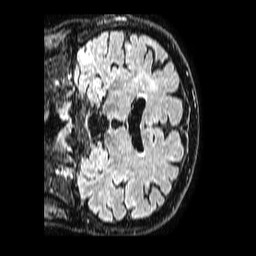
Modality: FLAIR
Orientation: coronal
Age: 59
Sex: male
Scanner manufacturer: philips
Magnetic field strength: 1.5 T
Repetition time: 4.8 s
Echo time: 0.3 s